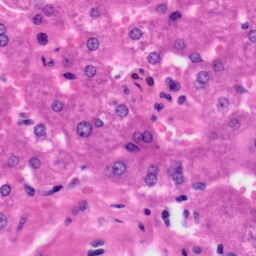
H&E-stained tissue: Liver